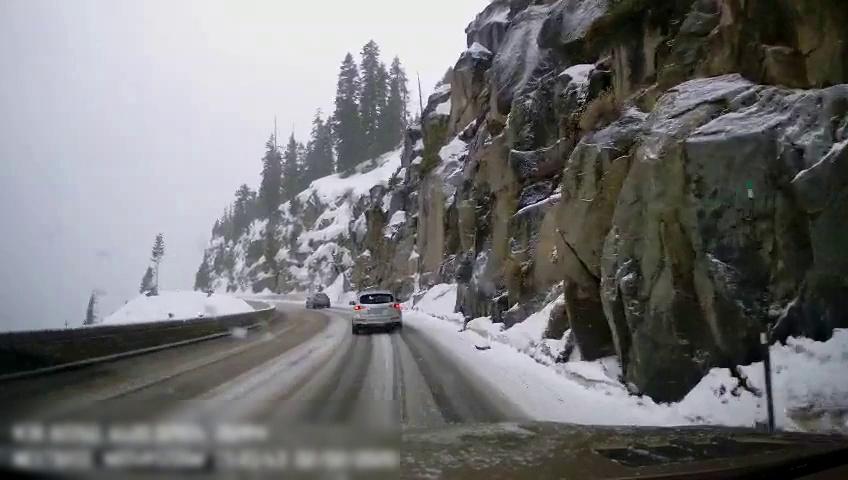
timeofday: Day
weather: Snowy
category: Drivable Space
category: Vehicles | SUV
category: Vehicles | Car